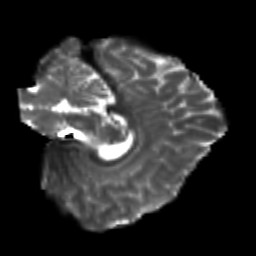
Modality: T2w
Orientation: sagittal
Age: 19
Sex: female
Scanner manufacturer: siemens
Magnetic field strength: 3 T
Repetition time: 3.5 s
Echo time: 0.104 s